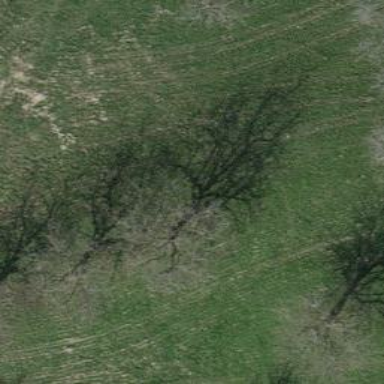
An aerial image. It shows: Beautiful tree in nature.